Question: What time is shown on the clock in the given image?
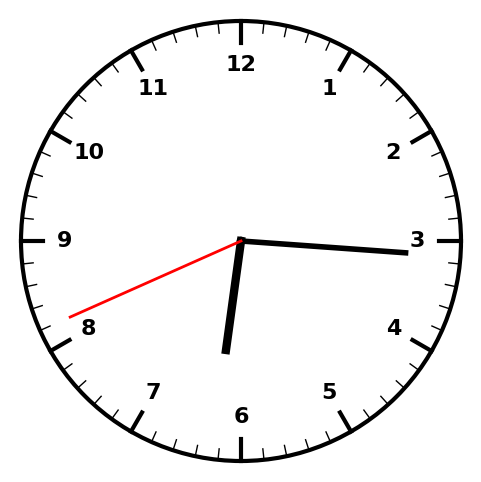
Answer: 06:15:41